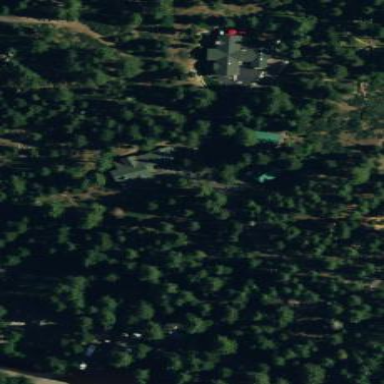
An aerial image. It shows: Evergreen needle-leaved woodland.